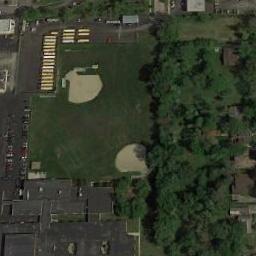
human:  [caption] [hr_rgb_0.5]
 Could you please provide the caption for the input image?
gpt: There are two baseball diamonds in the grass surrounded by the houses and the forest .

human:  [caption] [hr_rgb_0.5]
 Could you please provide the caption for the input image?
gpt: Two baseball diamonds are surrounded by many buildings and roads .

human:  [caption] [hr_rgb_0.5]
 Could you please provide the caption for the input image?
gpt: Two baseball diamonds next to a parking lot and some buildings beside .

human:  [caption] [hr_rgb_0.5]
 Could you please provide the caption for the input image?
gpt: There are 11 baseball courts in the picture, Four of which are double the others .

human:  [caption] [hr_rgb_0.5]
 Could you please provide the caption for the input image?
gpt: Many buildings are next to  the baseball diamonds .